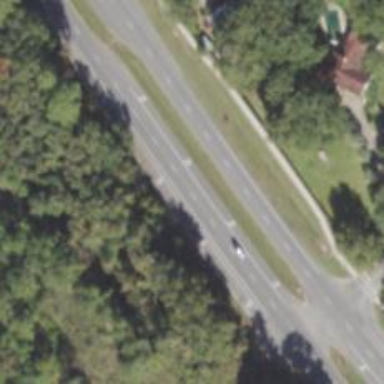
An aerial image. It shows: Asphalt trunk highway.